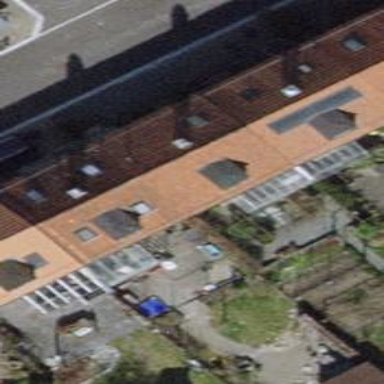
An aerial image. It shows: House with gabled roof made of tiles. The roof orientation is across the building.